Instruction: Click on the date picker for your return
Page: home
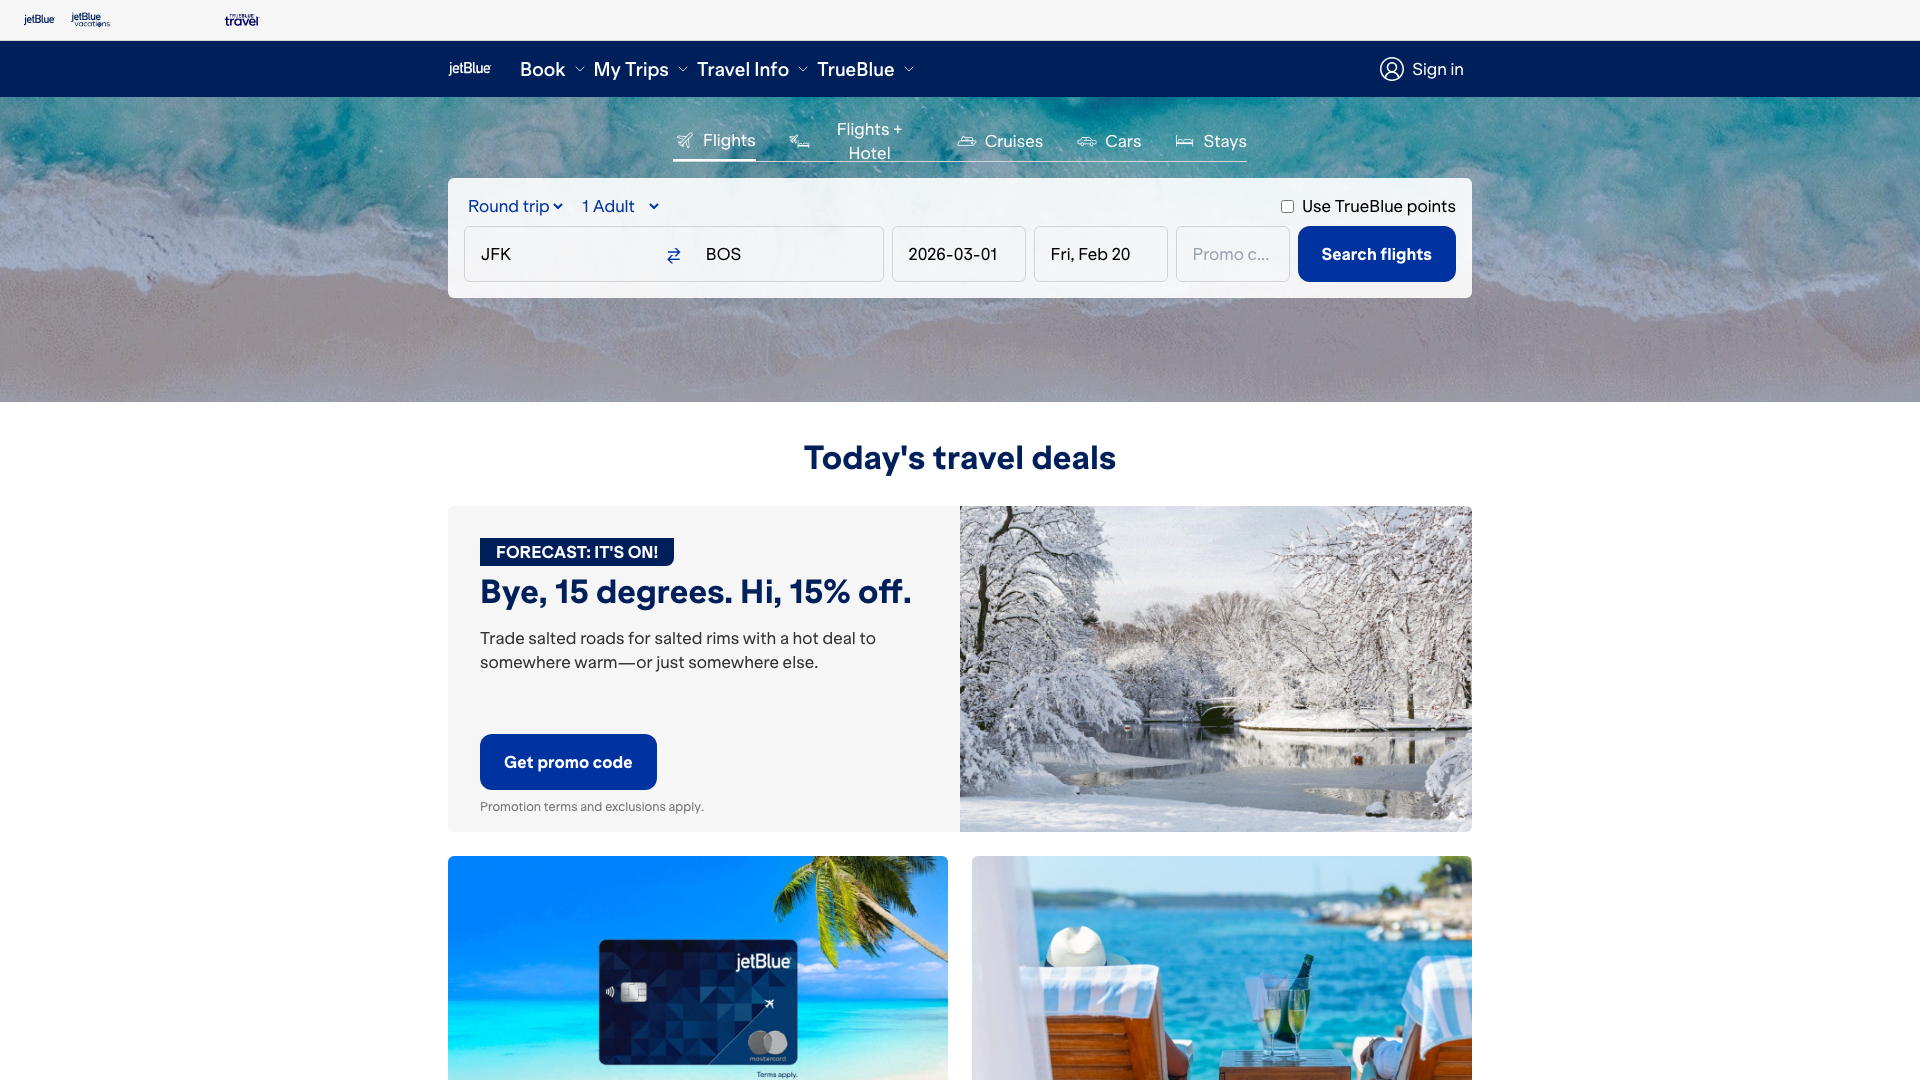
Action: click